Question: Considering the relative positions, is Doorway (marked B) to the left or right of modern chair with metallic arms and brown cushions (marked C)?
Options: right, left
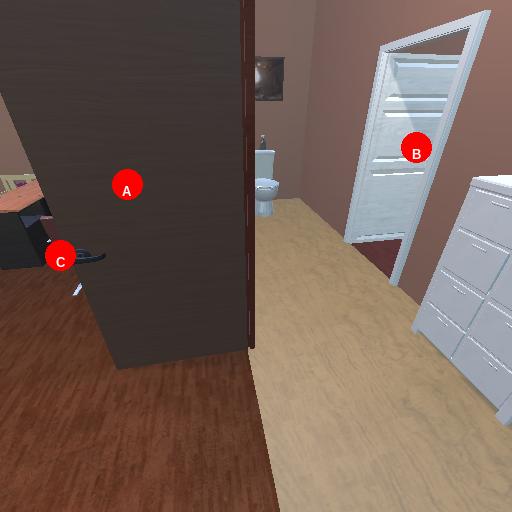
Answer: right